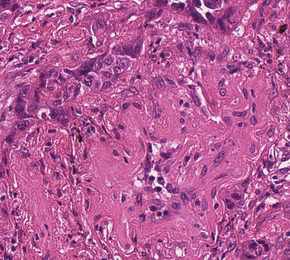
Tumor epithelial tissue: no
Tumor-associated stroma tissue: yes
Normal tissue: no